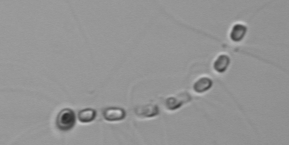
Label: Chaetoceros